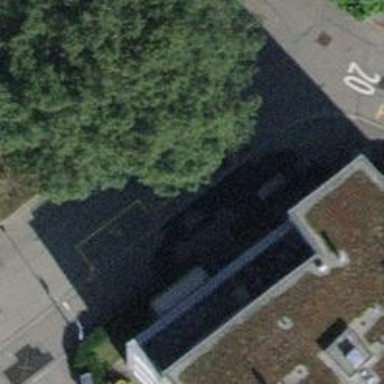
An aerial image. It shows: Parking space designated for disabled individuals.